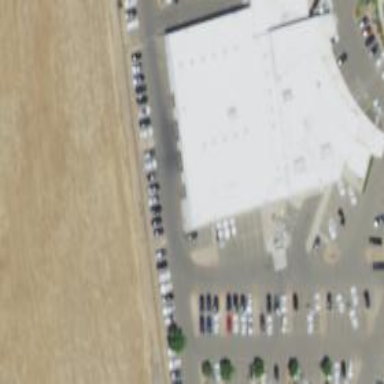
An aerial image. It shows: Retail building with car shop.